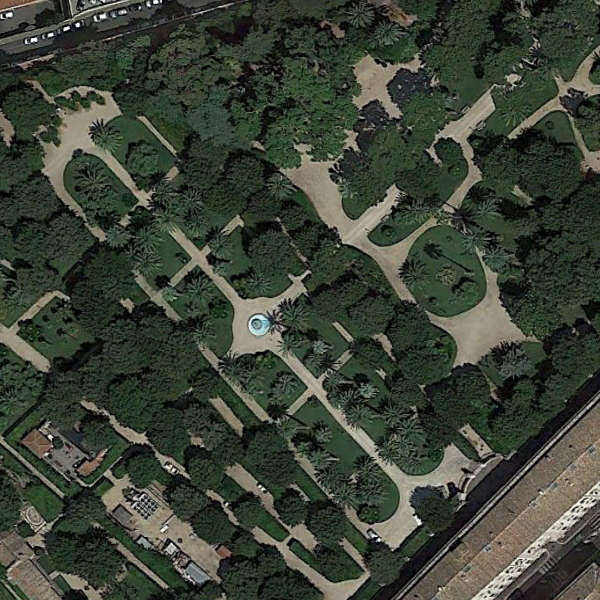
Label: Square